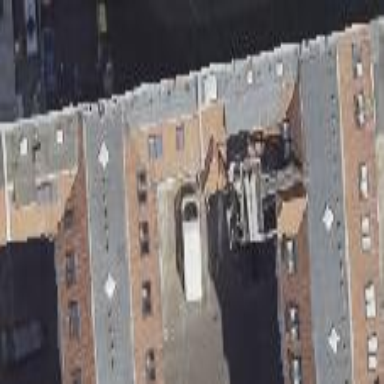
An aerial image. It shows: Part of building.